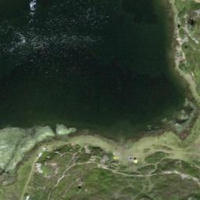
EUNIS habitat code: 26
Species observed at this site:
Pyrgus malvoides